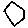
Label: hexagon